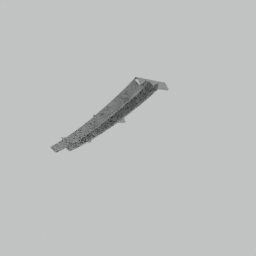
Label: architecture